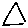
Label: triangle